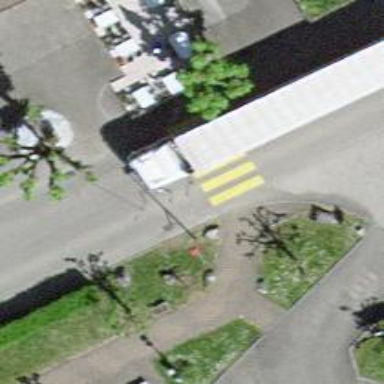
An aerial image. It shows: Uncontrolled zebra crossing on the road.